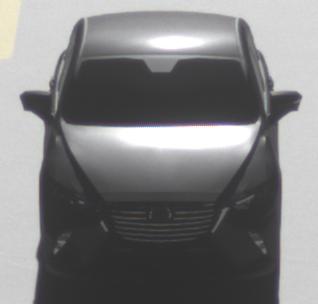
Make: Mazda
Model: CX-3 SKYACTIV-G 120
Detailed model: CX-3 (DK)
Model produced from: 2015/06
Model produced until: 2018/06
Doors: 5
Color: black
Road condition: dry road
Daytime: morning or afternoon
Contrast: high contrast